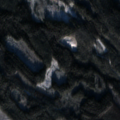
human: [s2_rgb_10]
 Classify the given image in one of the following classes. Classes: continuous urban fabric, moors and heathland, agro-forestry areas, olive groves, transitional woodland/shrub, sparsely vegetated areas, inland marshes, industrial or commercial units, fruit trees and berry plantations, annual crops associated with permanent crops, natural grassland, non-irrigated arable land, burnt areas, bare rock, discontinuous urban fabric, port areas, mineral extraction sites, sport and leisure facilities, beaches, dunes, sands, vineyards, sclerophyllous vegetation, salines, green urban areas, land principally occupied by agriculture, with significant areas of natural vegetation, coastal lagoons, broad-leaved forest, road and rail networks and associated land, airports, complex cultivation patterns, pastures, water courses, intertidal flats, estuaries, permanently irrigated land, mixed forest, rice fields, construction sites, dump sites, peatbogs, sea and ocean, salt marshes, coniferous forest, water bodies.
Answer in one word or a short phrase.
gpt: coniferous forest, mixed forest